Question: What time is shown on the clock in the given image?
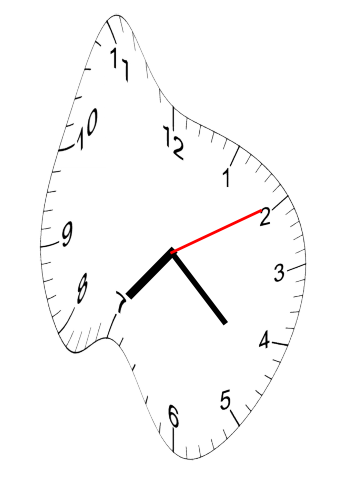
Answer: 07:22:10